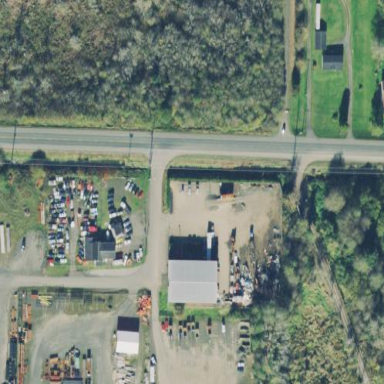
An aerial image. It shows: Industrial area dedicated to recycling. It is recycling center that accepts scrap metal.